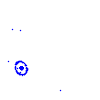
Particle: proton